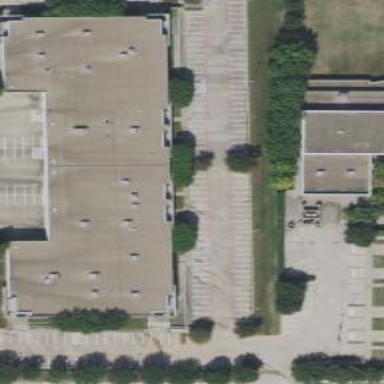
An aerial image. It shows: Office building.